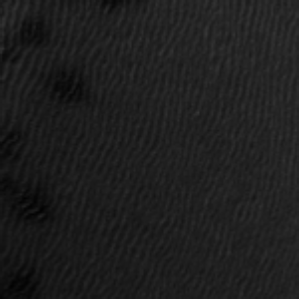
Label: frost